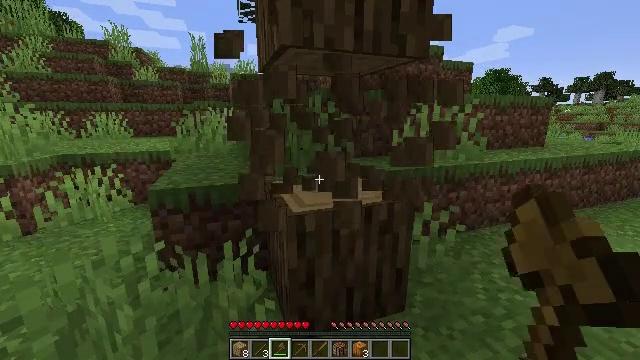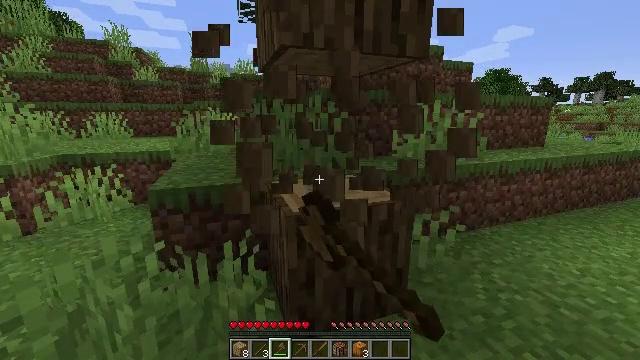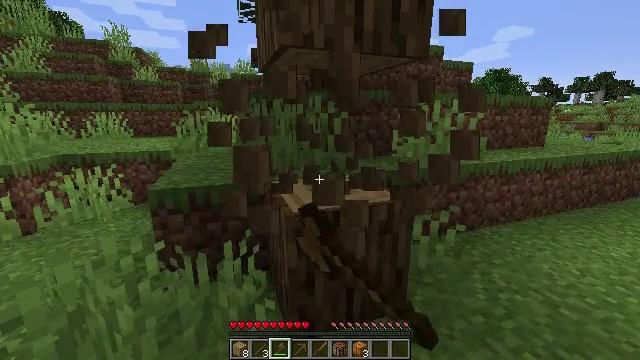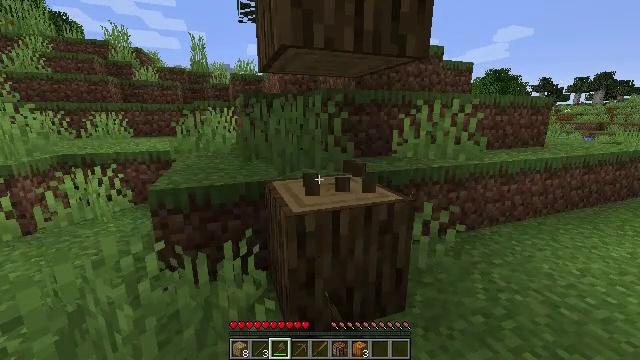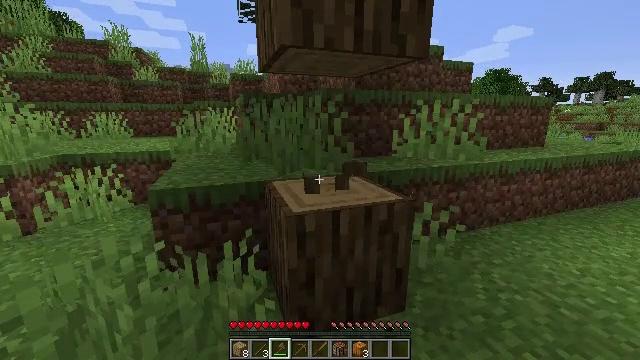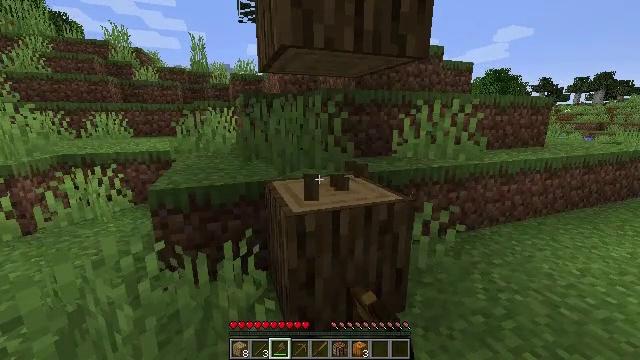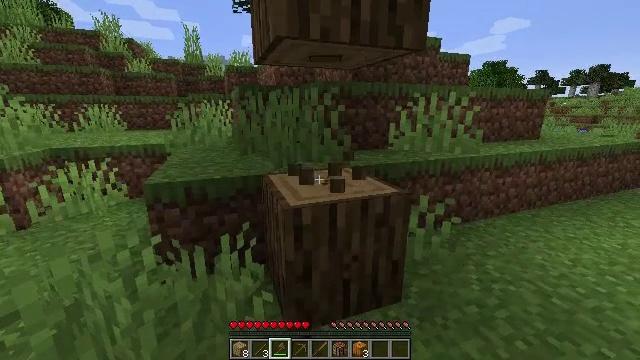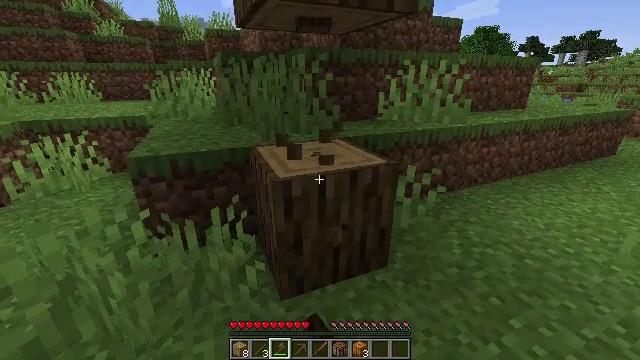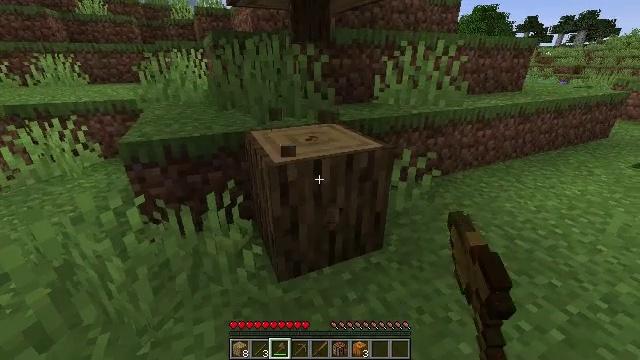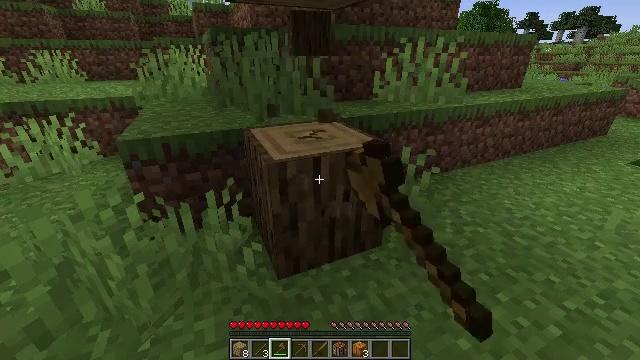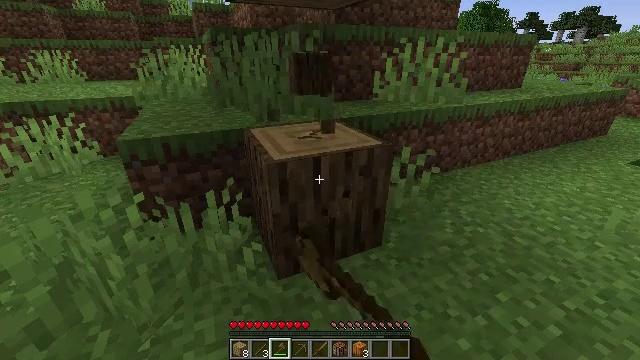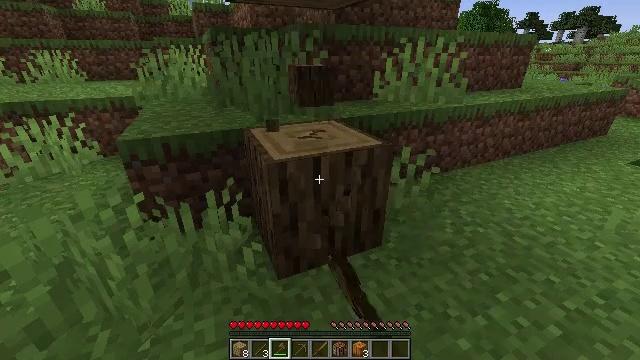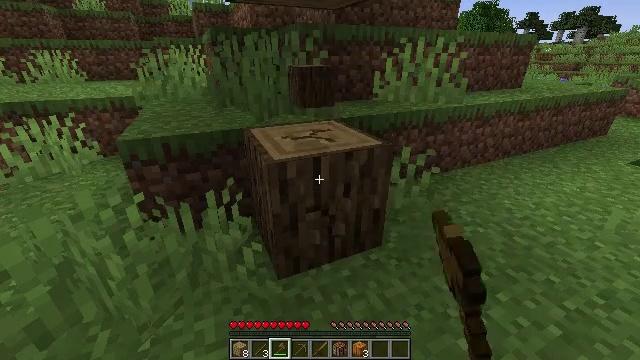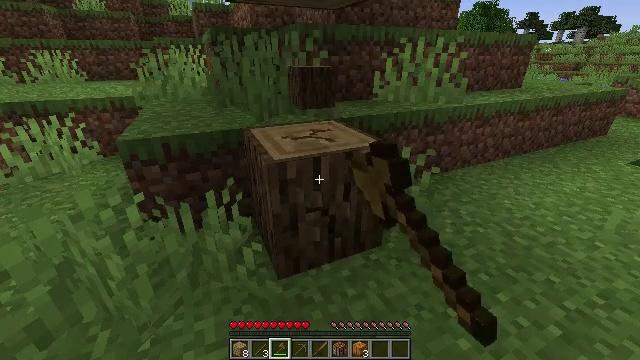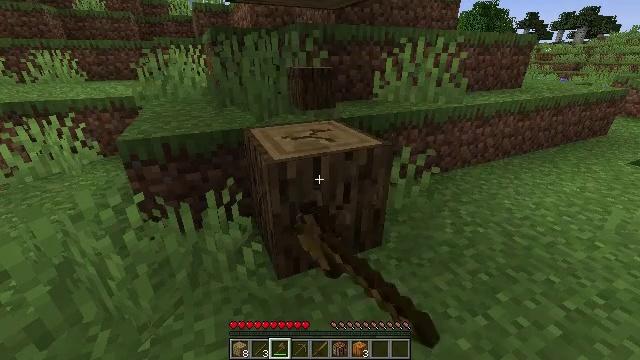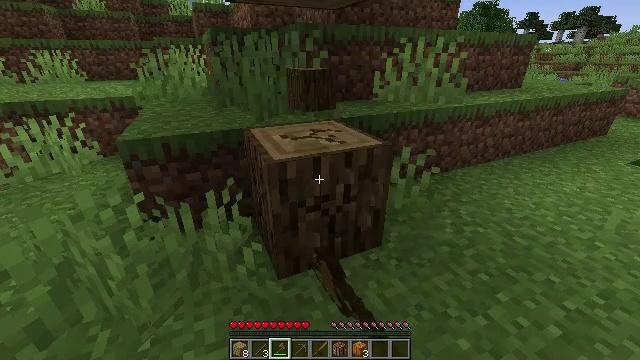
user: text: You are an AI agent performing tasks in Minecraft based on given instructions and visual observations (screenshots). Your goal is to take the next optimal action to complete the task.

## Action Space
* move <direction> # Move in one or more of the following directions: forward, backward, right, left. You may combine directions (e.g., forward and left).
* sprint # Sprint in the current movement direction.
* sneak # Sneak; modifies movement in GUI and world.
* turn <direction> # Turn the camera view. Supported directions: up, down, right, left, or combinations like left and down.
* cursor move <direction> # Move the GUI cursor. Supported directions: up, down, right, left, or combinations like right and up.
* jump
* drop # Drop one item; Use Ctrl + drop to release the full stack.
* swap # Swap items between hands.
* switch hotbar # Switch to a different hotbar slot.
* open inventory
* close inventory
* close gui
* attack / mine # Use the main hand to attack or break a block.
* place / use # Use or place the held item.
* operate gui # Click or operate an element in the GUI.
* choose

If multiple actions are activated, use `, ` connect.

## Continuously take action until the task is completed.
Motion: motion action
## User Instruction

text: Gather oak logs from trees.
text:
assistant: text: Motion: attack / mine
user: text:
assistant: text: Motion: attack / mine
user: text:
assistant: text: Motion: attack / mine
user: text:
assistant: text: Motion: attack / mine
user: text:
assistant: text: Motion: attack / mine
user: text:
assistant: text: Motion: turn down, attack / mine
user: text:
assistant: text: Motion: turn right and down, attack / mine
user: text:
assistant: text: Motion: turn right and down, attack / mine
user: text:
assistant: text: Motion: attack / mine
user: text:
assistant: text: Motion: attack / mine
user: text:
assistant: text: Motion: attack / mine
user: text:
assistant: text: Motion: attack / mine
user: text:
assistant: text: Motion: attack / mine
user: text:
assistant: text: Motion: attack / mine
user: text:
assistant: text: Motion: attack / mine
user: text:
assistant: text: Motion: attack / mine
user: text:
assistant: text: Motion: attack / mine
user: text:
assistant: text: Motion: attack / mine
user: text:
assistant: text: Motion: attack / mine
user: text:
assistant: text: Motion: attack / mine
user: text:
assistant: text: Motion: attack / mine
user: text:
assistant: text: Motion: attack / mine
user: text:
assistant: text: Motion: attack / mine
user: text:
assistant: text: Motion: attack / mine
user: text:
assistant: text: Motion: attack / mine
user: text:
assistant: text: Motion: attack / mine
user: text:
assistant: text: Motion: attack / mine
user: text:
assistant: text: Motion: attack / mine
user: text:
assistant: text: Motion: attack / mine
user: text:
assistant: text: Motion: attack / mine